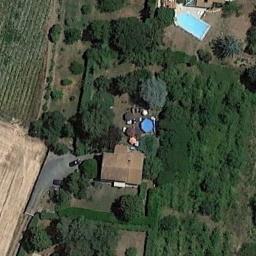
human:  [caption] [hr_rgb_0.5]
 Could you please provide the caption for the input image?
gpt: The sparse residential  is surrounded by trees .

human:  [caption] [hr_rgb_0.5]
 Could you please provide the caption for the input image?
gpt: There are several houses of various sizes and many green trees in a sparse residential area .

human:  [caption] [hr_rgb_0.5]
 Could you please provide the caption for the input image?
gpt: A path leads to this house with black roof .

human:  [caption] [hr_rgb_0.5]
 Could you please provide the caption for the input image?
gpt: The sparse residential is on the bare land next to the farmland and some trees .

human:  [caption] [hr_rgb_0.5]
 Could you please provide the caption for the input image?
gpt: A sparse residential area with many green trees and a brown building .